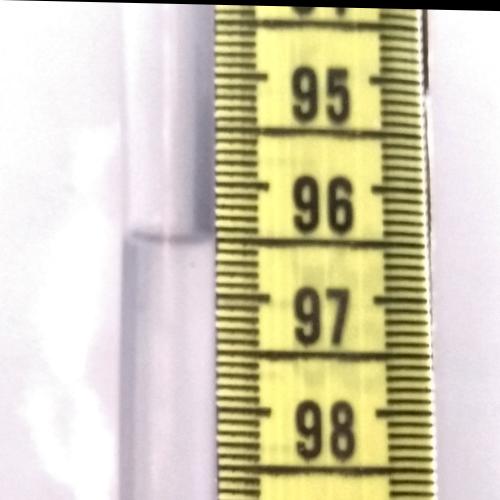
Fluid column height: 96.5 cm